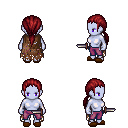
a pixel art fantasy rpg character, female body template, dark elf, purple skin, brown tattered cape, magenta pants, brunette ponytail hairstyle, brown slippers, dagger, four views (front, back, left, right), 2x2 character sprite sheet, small pixel art, hard edges, no anti-aliasing